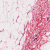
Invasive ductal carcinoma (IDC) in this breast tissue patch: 0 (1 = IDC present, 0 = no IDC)